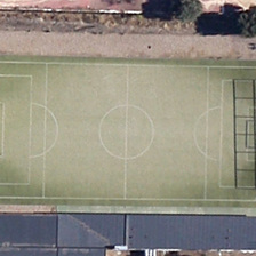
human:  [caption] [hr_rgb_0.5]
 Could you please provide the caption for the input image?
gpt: The football field is half older since its lawn has been badly worn.

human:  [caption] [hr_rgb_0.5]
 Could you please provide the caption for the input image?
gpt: The football field is half old since its territory has been seriously consumed.

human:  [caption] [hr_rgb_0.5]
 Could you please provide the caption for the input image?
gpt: The football field has been a little old since its territory was seriously eroded.

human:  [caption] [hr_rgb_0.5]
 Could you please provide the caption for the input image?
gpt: The football field is half as old as its lawn is badly worn out.

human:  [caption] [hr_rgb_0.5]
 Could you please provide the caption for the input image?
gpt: The football field is half of history because the lawn is badly worn.